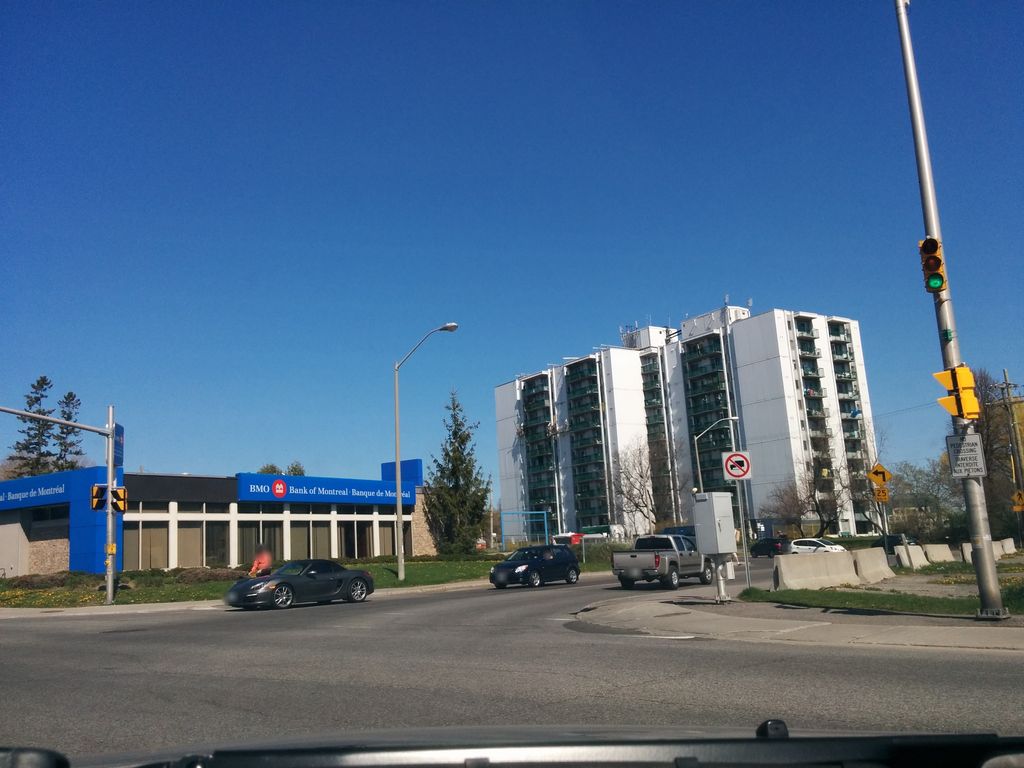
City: ottawa-gatineau